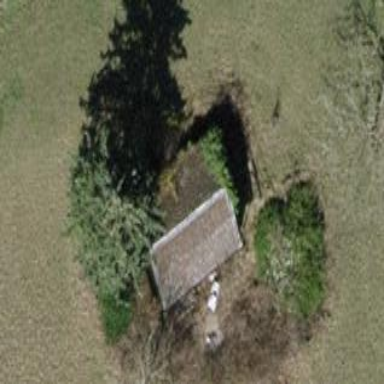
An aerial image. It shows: Hut.